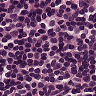
Metastatic tissue present: no